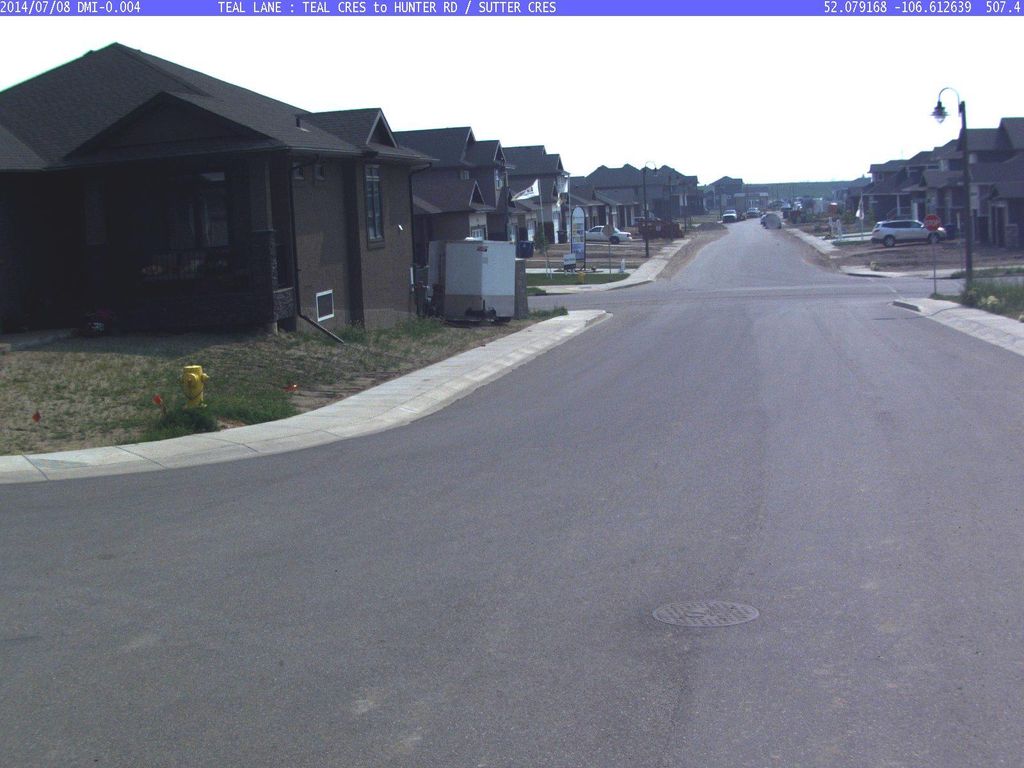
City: saskatoon